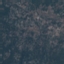
Label: HerbaceousVegetation